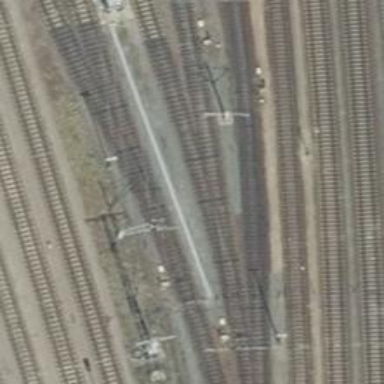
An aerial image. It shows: Railway switch.